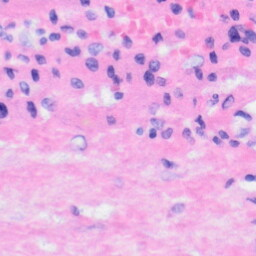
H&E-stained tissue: Liver